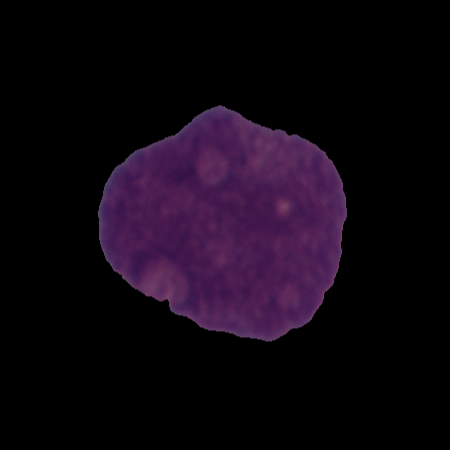
Label: cancer